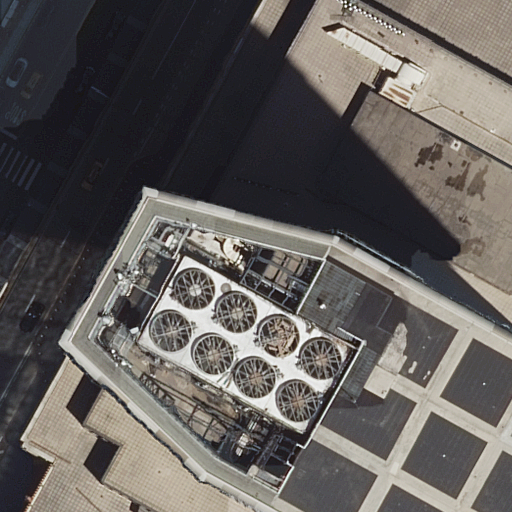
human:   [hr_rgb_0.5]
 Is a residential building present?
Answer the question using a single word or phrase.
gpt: yes

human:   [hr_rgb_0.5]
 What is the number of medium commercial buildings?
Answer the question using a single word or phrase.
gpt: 0

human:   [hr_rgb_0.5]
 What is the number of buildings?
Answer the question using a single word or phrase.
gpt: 2

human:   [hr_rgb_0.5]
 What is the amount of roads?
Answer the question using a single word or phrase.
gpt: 3

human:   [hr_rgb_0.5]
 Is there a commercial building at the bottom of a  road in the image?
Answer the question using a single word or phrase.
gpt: yes

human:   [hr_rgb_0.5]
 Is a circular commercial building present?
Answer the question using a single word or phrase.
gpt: no

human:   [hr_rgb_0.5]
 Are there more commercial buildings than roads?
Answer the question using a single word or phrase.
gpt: no

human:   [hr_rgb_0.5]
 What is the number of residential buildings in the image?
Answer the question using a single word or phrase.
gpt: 1

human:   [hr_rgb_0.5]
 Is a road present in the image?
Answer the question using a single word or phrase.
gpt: yes

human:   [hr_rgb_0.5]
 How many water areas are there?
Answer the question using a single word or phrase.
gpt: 0

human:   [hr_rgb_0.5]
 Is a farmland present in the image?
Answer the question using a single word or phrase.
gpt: no

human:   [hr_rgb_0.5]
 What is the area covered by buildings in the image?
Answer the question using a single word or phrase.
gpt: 4321m2

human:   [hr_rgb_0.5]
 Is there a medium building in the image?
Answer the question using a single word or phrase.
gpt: no

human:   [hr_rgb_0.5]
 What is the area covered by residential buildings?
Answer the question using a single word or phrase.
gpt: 651m2

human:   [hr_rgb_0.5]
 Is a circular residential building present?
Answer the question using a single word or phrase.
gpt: no

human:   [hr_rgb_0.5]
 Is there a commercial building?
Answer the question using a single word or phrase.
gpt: yes

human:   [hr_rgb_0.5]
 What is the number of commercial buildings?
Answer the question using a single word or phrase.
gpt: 1

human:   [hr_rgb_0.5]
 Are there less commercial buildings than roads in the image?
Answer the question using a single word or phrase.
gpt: yes

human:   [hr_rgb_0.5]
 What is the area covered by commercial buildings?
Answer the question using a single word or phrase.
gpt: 3669m2

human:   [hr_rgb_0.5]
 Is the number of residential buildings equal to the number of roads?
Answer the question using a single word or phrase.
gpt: no

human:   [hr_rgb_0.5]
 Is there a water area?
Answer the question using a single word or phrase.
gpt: no

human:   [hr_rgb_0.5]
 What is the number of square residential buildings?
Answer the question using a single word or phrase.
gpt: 0

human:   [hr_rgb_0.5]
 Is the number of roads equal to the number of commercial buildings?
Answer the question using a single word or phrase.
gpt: no

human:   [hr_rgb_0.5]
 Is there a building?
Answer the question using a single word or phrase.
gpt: yes

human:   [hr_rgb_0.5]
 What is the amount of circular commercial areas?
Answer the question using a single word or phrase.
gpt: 0

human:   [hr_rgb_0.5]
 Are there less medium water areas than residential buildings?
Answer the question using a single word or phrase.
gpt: yes

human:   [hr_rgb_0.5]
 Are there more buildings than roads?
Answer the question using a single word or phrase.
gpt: no

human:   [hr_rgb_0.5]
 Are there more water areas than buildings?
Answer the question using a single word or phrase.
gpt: no

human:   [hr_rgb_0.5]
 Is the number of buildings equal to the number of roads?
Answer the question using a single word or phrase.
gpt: no

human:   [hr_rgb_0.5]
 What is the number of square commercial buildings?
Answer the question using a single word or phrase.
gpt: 0

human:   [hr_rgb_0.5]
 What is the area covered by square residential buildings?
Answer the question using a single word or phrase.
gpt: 0m2

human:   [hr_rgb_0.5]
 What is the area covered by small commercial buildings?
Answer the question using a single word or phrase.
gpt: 0m2

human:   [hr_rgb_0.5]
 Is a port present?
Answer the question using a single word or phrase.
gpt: no

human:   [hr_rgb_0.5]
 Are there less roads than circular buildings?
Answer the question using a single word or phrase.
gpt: no

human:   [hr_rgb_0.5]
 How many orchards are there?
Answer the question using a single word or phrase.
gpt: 0

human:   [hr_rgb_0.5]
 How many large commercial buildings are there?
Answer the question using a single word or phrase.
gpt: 1

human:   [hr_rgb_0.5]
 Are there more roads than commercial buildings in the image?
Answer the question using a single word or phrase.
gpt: yes

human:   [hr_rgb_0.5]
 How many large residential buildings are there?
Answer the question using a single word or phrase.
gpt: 1

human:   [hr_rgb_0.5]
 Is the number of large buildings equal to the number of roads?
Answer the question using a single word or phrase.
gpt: no

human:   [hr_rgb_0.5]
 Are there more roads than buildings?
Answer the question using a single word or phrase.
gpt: yes

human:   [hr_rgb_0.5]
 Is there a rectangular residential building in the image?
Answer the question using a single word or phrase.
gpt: yes

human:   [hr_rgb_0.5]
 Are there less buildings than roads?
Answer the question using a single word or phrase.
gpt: yes

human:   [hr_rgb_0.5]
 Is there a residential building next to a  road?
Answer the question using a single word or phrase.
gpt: yes

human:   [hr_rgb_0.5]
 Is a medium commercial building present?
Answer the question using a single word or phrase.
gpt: no

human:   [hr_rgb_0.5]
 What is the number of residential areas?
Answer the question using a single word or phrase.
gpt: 0

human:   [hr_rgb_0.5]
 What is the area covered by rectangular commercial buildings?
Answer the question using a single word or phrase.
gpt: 0m2

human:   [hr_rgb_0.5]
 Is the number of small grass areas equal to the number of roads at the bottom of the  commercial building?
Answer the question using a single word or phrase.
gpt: yes

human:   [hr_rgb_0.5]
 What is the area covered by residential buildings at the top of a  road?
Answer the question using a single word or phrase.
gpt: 651m2

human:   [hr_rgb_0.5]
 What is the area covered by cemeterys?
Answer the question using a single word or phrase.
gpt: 0m2

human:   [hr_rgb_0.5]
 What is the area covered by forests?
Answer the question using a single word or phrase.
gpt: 0m2

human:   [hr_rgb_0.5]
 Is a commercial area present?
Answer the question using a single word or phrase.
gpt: no

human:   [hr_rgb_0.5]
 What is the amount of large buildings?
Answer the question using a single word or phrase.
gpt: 2

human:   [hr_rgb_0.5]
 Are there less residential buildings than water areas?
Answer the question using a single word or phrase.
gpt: no

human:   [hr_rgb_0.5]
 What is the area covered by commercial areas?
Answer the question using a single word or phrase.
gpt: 0m2

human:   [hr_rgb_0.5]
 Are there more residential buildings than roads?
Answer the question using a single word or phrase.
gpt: no

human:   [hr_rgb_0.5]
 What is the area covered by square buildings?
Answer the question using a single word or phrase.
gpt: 0m2

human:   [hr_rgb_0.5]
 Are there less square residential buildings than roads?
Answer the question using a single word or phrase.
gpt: yes

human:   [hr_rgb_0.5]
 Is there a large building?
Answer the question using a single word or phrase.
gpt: yes

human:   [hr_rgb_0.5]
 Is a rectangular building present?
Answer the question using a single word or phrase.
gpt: yes

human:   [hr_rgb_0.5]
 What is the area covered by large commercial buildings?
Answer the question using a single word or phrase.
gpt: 3669m2

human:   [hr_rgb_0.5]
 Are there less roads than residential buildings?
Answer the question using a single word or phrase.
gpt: no

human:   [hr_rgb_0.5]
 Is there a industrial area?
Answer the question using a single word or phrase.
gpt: no

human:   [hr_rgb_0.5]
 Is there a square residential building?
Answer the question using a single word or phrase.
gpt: no

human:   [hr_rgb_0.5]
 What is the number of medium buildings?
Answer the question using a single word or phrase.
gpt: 0